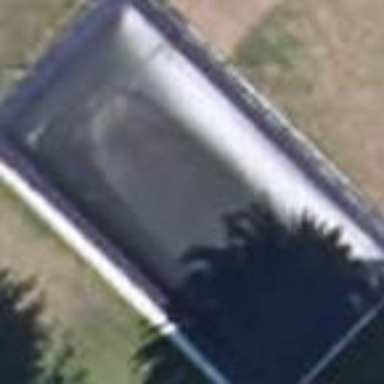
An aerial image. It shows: Swimming pool located in leisure land.